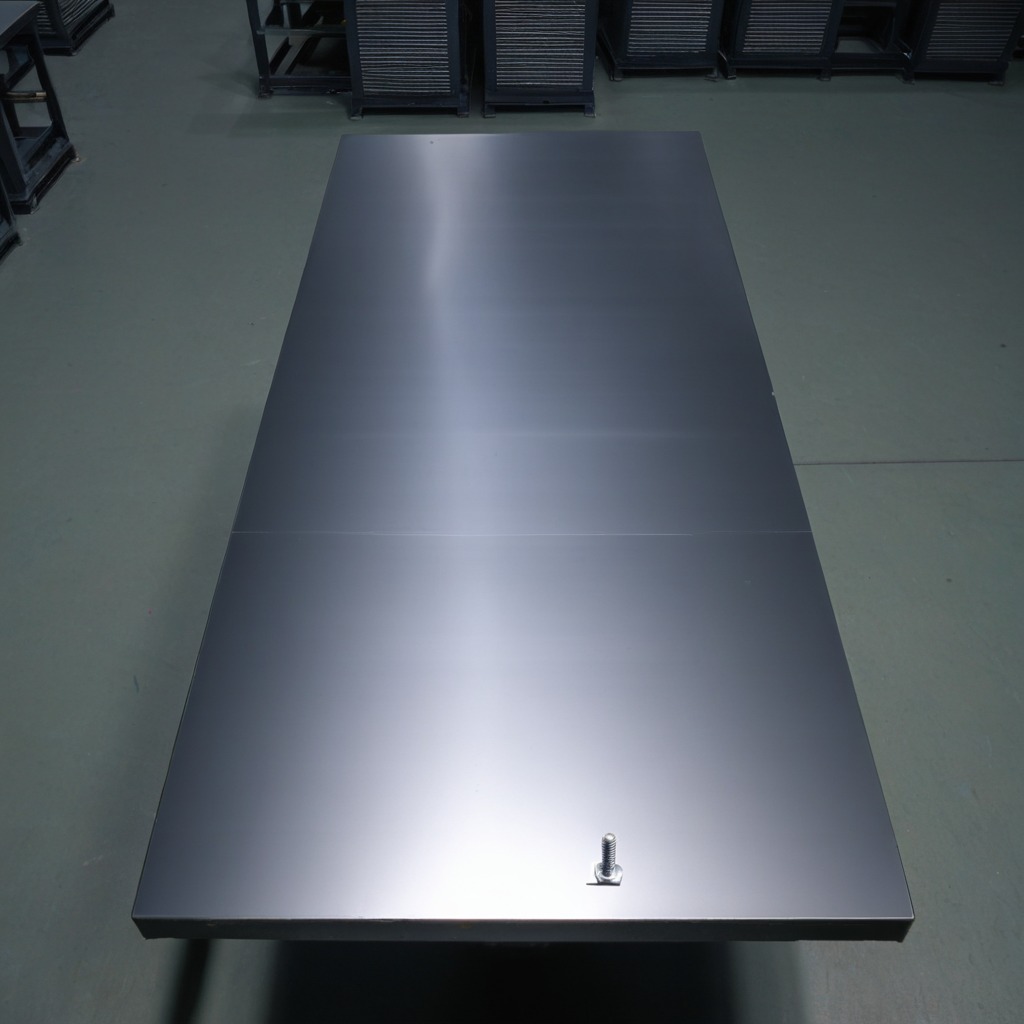
A metal screw is lying on the tabletop in the evening.